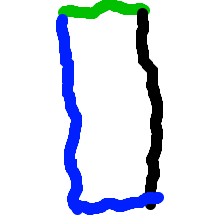
Shape: rectangle